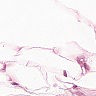
Metastatic tissue present: no